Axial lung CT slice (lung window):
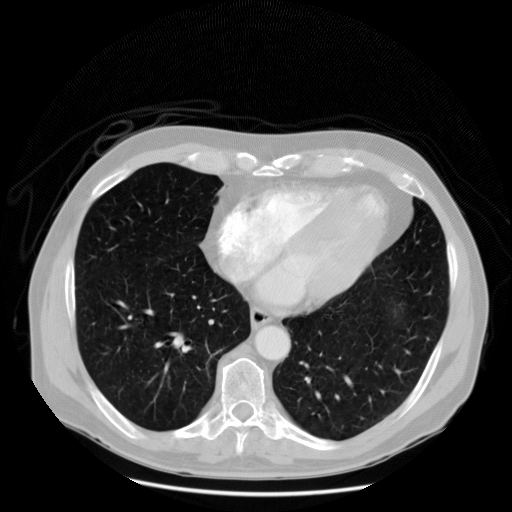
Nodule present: no